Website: macys
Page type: review-order
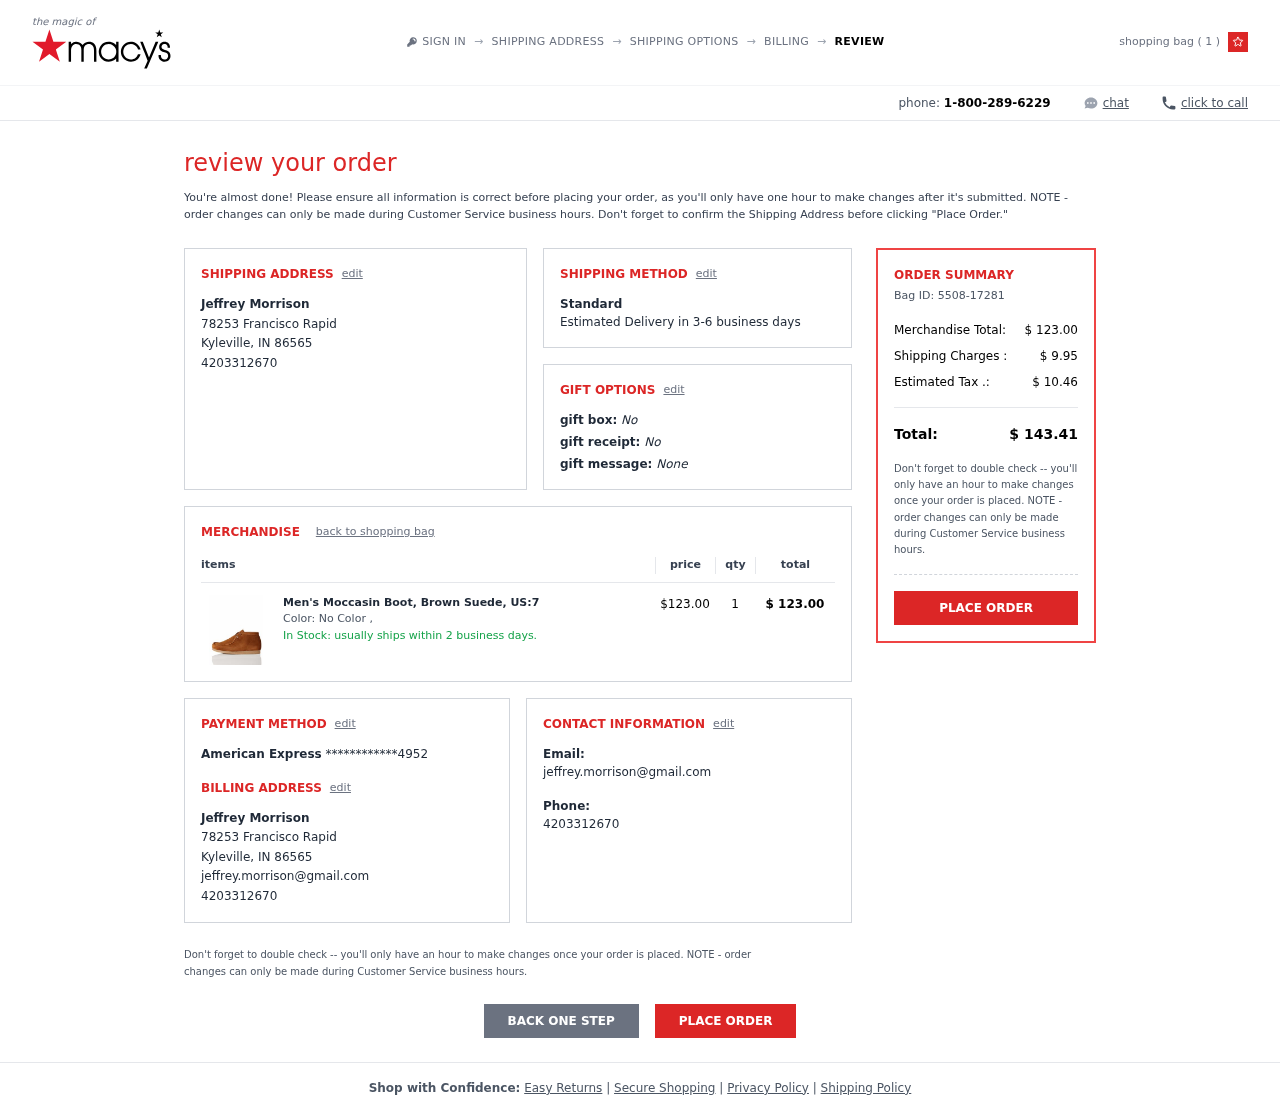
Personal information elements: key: PII_CARD_LAST4
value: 4952
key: PII_CARD_TYPE
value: American Express
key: PII_CITY
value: Kyleville
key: PII_EMAIL2
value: jeffrey.morrison@gmail.com
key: PII_EMAIL3
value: jeffrey.morrison@gmail.com
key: PII_FULLNAME
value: Jeffrey Morrison
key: PII_FULLNAME2
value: Jeffrey Morrison
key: PII_PHONE
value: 4203312670
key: PII_PHONE2
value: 4203312670
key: PII_PHONE3
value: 4203312670
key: PII_POSTCODE
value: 86565
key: PII_STATE_ABBR
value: IN
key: PII_STREET
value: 78253 Francisco Rapid
Product elements: key: PRODUCT1_NAME
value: Men's Moccasin Boot, Brown Suede, US:7
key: PRODUCT1_PRICE
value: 123
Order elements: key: ORDER_NUM_ITEMS
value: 1
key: ORDER_DELIVERY_DATE
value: Estimated Delivery in 3-6 business days
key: ORDER_SUBTOTAL
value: $ 123.00
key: ORDER_ID
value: Bag ID: 5508-17281
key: ORDER_SHIPPING_COST
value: $ 9.95
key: ORDER_TAX
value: $ 10.46
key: ORDER_TOTAL
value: $ 143.41